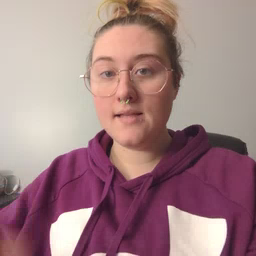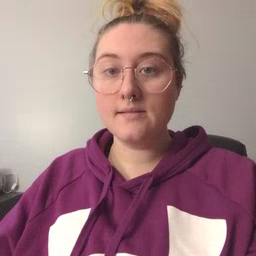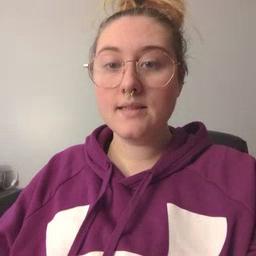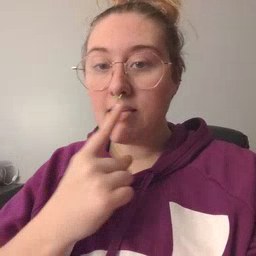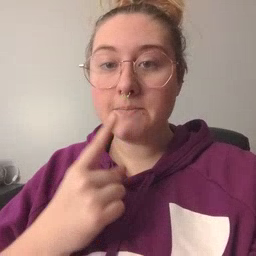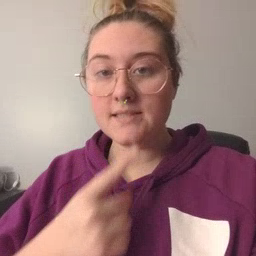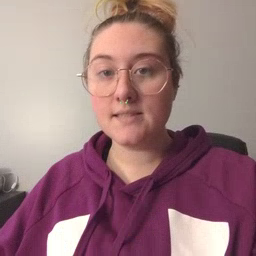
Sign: lips